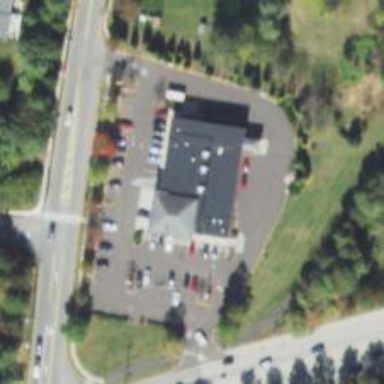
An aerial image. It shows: Pharmacy providing healthcare services.